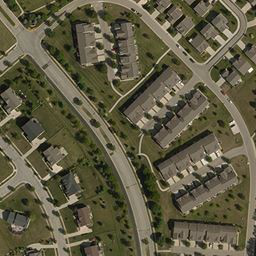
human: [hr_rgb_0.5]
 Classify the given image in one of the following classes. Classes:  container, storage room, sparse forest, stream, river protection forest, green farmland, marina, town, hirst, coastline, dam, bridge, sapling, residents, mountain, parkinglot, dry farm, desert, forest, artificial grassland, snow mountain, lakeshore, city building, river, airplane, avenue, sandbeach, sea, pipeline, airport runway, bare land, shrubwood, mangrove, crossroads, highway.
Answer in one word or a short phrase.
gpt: town